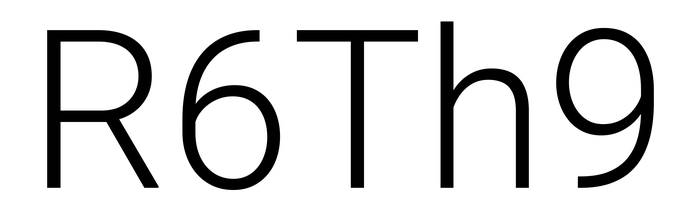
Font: Roboto_Light